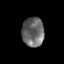
Tissue: prostate
Cell type: T cells
Senescence score: 0.2802
Nuclear area (px): 632
Mean DAPI intensity: 104.258